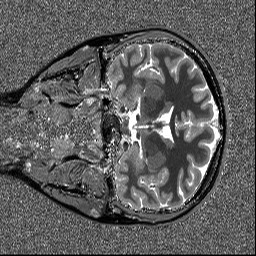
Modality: T1map
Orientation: coronal
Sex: female